Question: I am using the bootstrap button <URL>
HTML
'''
<div class="container-fluid">
<div class="row-fluid" id="index-nav">
<div class="span2 offset3">
<a class="btn btn-large" href="#">Administration</a>
</div>
<div class="span3">
...
</div>
<div class="span3">
...
</div>
</div>
</div>
'''
CSS
'''
.btn-large {
width: 81%;
text-align: center;
white-space: pre-wrap;
}
'''
Setting the width is to make sure that the button could be limited in the specific span area.
but however, when I drag back to re-size the result window inside JSFiddle, the text seems overflow from the button like this:

Does anyone know how to fix this problem?
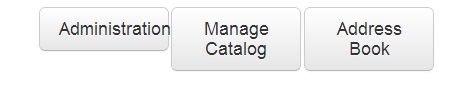
Answer: Perhaps, try adding 'word-wrap:break-word;' to your button's CSS style?